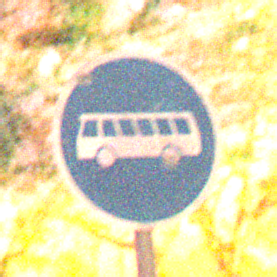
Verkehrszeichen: Busssonderstreifen
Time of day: Night
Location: Outdoor (Nature)
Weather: Clear
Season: NotSpecified
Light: Natural